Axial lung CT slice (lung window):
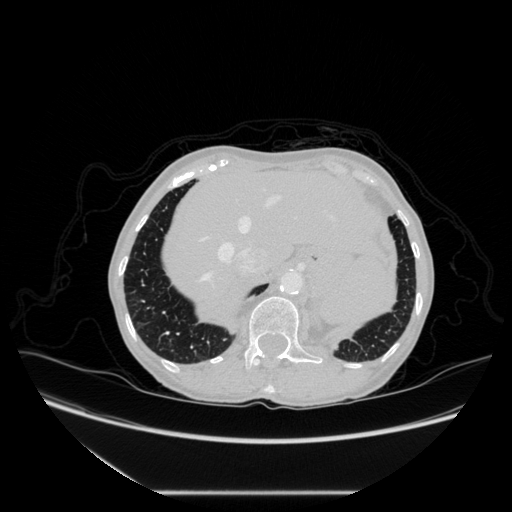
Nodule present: no